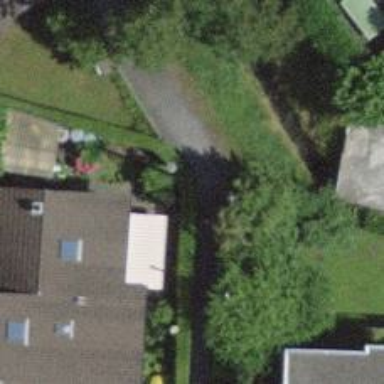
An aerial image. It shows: Hedge acting as barrier.